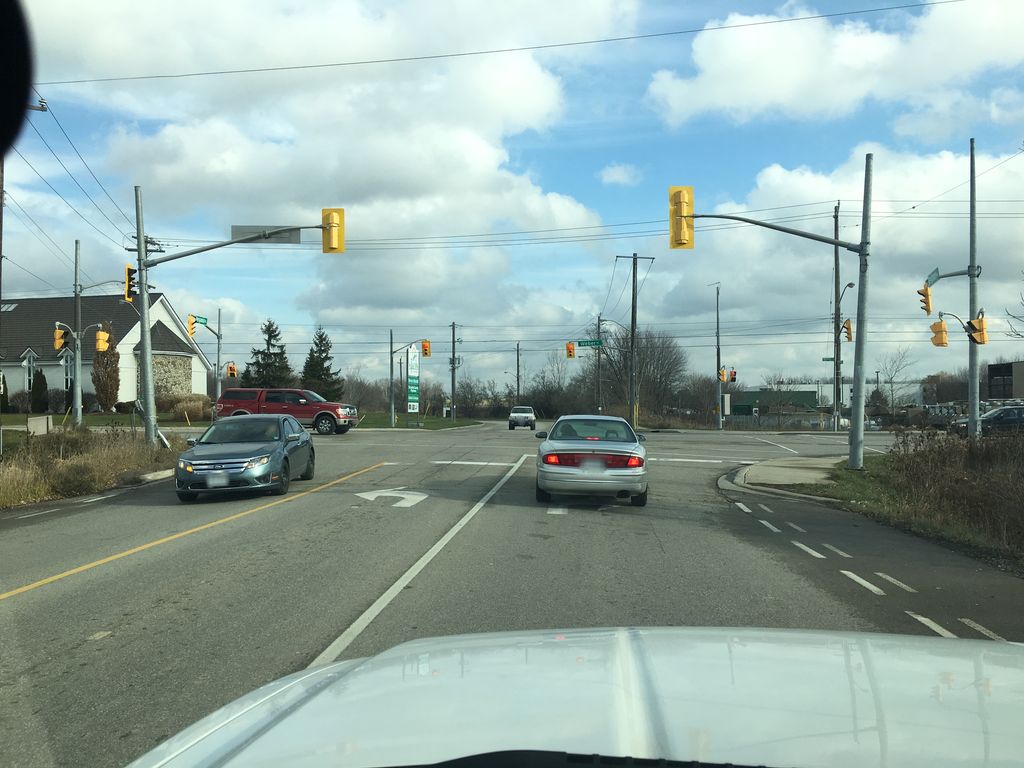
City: kitchener-waterloo